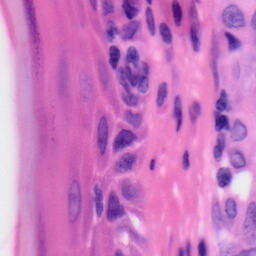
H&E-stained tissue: Skin